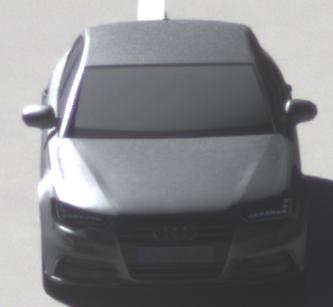
Make: Audi
Model: A6 2.0 TFSI
Detailed model: A6 (C7) Limousine
Model produced from: 2011/10
Model produced until: 2014/09
Doors: 4
Color: gray
Road condition: wet road
Daytime: morning or afternoon
Contrast: high contrast